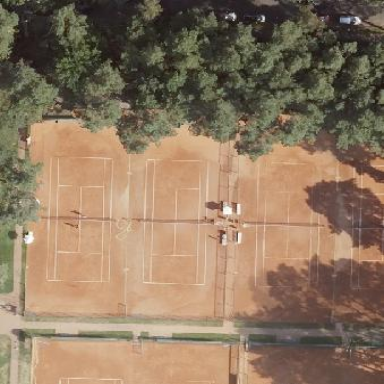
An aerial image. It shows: Tennis court on pitch.